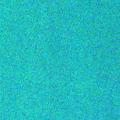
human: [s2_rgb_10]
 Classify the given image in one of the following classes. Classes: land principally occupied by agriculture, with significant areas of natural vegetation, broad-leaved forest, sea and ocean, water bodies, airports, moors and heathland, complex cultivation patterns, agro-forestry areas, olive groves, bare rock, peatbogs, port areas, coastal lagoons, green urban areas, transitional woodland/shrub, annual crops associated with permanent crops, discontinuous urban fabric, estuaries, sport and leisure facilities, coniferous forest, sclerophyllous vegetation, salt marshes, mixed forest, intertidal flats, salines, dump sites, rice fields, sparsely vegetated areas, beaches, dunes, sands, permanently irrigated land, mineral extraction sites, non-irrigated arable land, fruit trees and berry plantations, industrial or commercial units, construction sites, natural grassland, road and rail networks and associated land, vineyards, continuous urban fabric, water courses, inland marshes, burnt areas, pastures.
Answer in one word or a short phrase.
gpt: sea and ocean